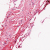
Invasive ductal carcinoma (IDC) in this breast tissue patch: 0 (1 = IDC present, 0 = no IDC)